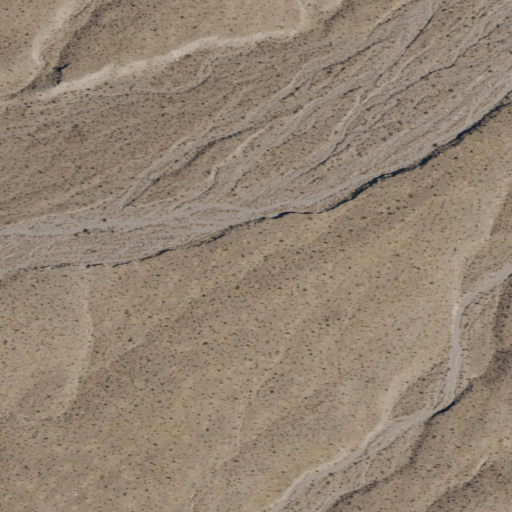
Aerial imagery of valley in Nevada named Wood Canyon containing only shrub